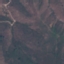
Land use / land cover class: HerbaceousVegetation